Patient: sex M, age 72
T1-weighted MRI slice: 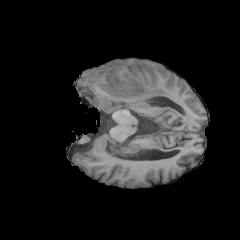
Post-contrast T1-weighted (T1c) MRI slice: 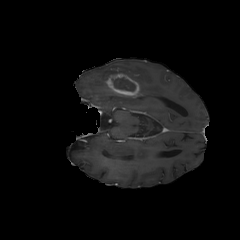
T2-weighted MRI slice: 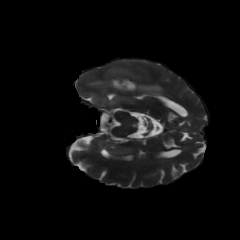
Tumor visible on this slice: yes
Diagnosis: Glioblastoma, IDH-wildtype
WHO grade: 4